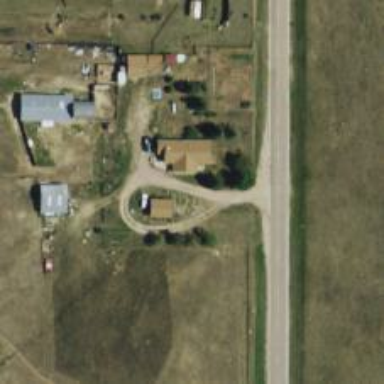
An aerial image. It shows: Driveway leading to service road.